A time-domain waveform of one vibration snapshot from a rolling-element bearing is shown. Diagnose the bearing from this image, choosing from: normal, inner_race, outer_race, ball.
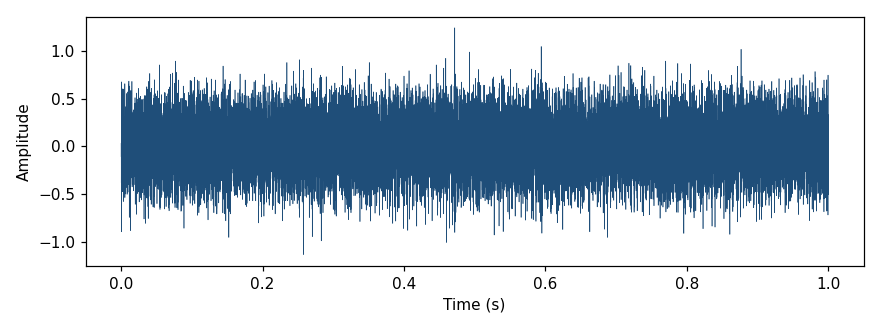
Answer: outer_race